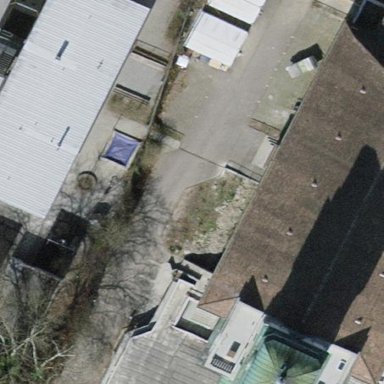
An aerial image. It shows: Flat roof school building serving as kindergarten.